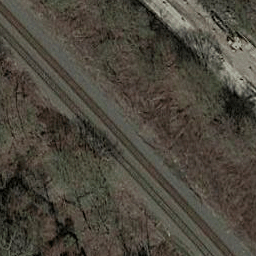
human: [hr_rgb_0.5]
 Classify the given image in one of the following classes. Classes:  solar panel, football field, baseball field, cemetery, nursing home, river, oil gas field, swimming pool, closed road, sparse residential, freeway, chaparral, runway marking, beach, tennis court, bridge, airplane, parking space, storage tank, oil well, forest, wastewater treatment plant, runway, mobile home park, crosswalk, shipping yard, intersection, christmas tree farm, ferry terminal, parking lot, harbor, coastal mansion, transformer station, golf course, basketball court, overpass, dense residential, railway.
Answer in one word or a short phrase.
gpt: railway